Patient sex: M
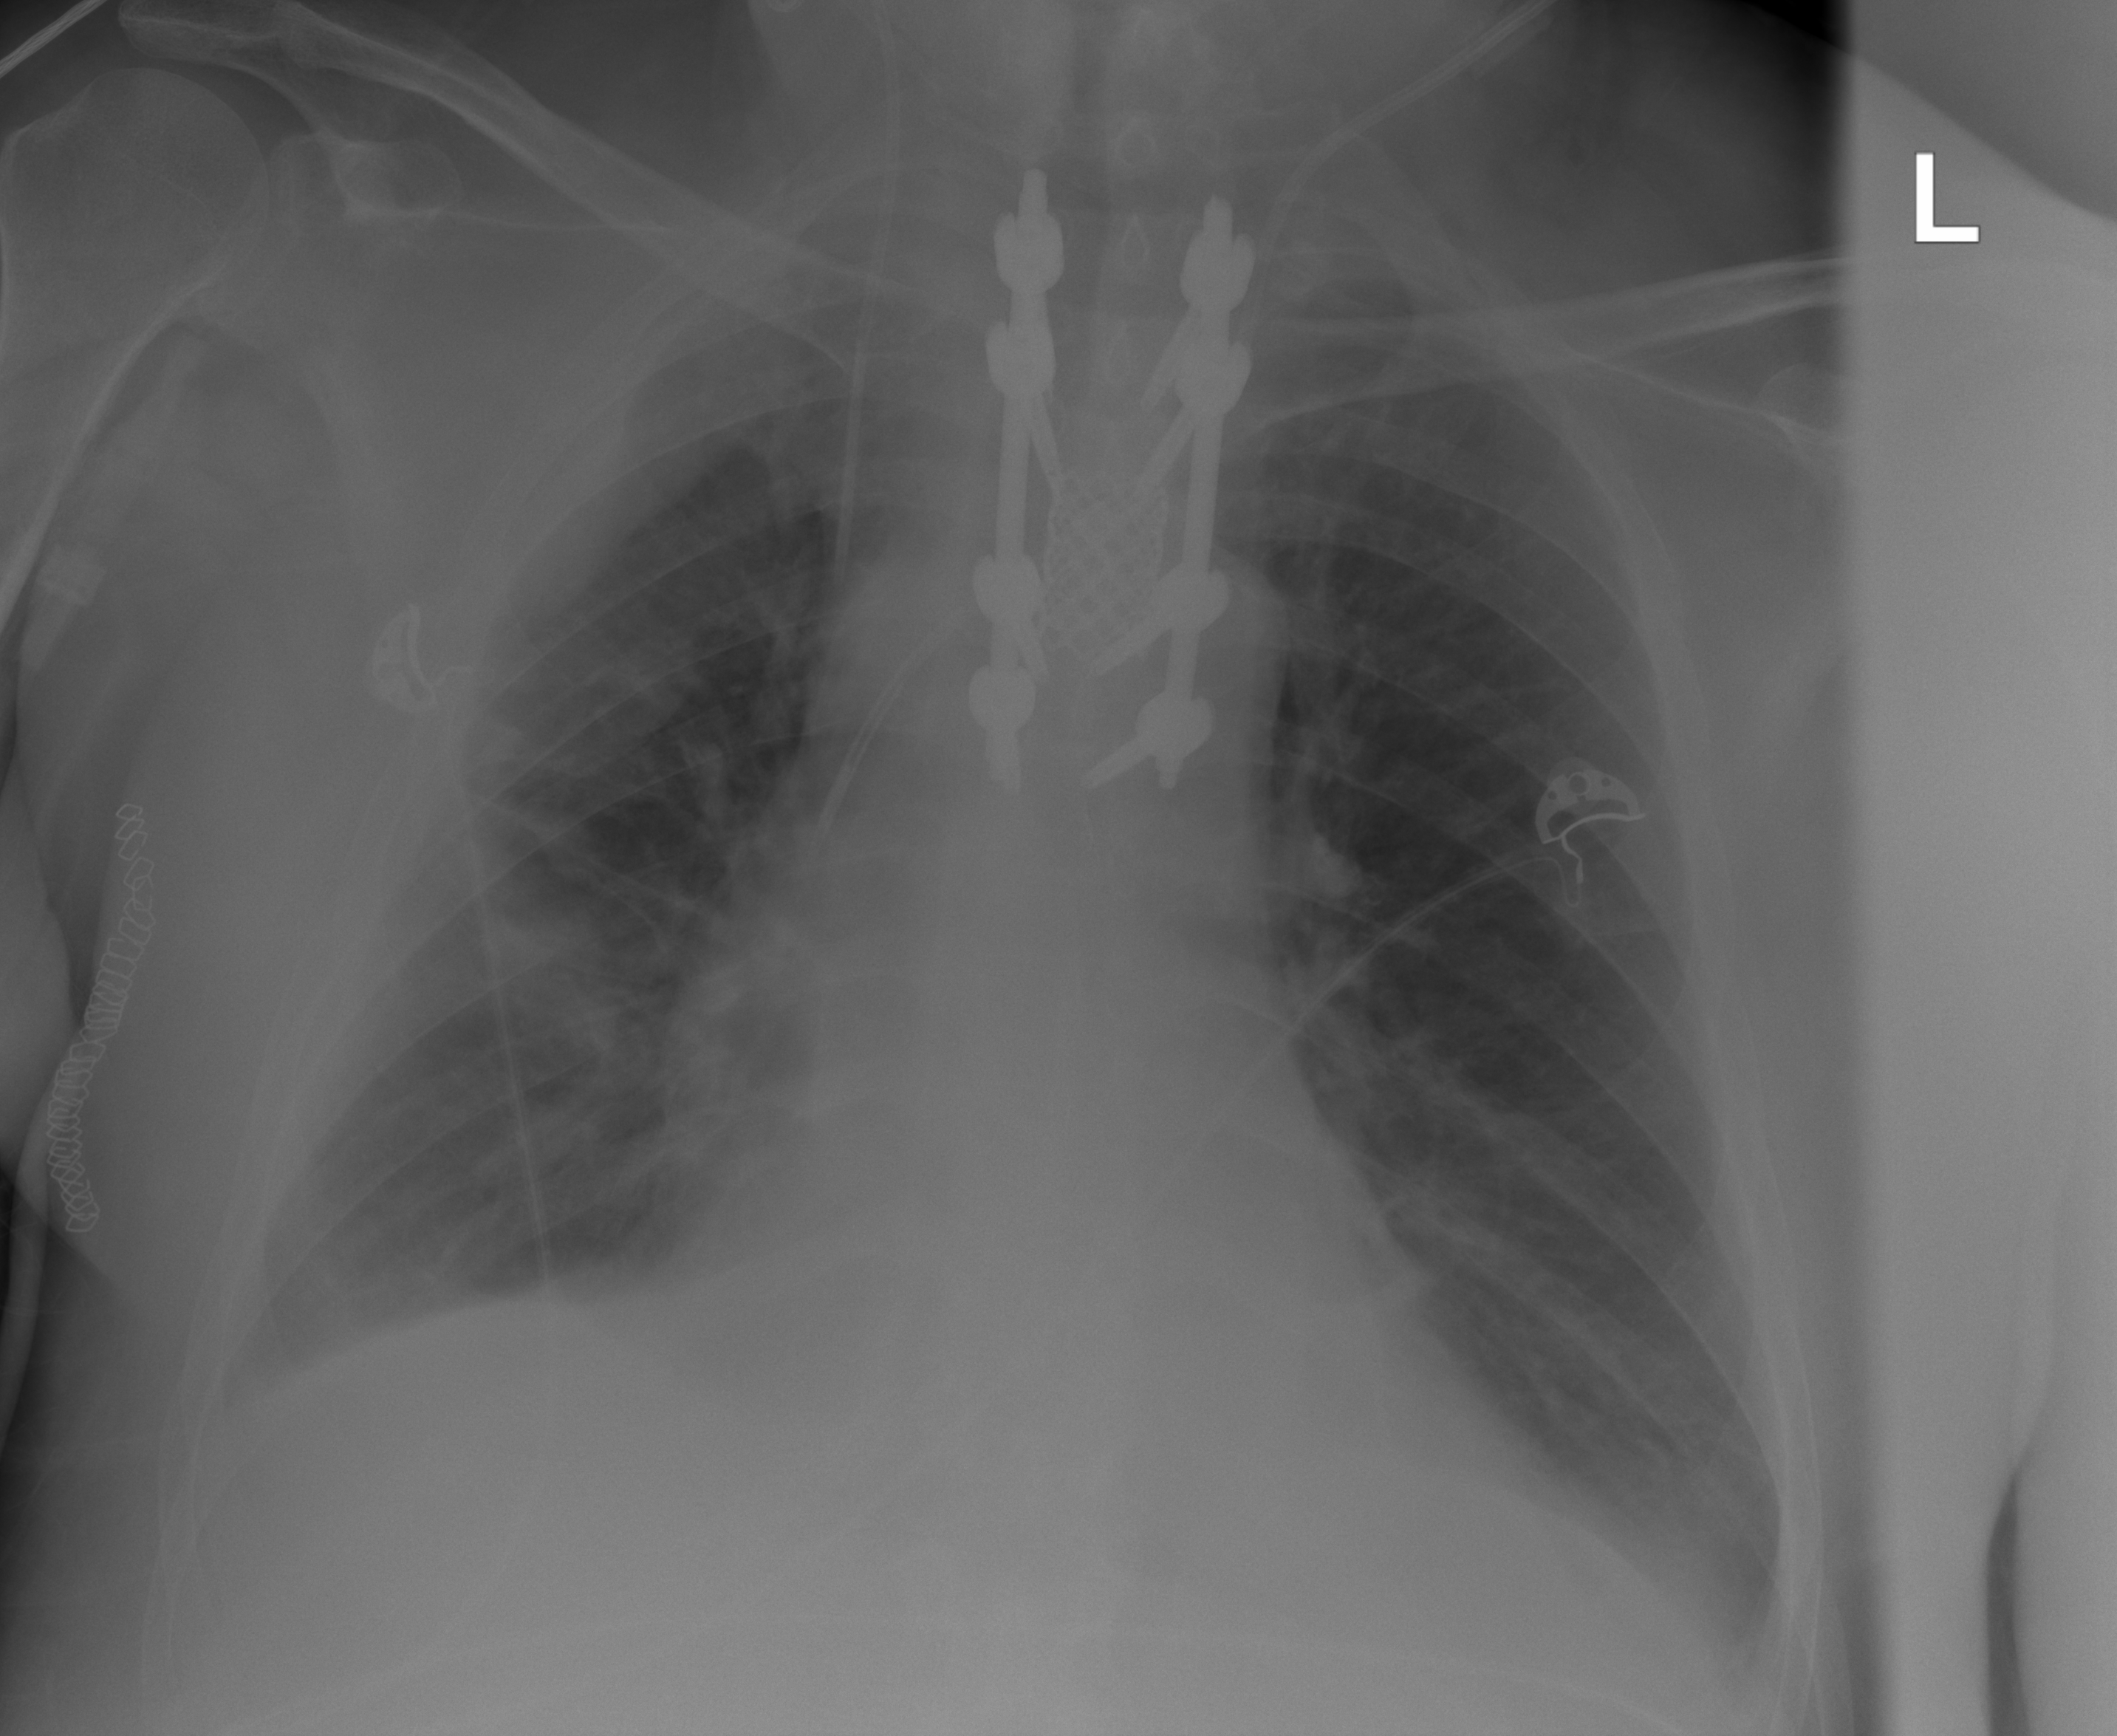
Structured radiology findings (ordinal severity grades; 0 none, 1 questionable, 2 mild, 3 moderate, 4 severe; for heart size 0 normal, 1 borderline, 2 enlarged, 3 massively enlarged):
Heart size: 0
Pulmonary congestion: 0
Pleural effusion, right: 2
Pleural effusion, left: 0
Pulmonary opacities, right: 0
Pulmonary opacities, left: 0
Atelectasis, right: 2
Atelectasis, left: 0